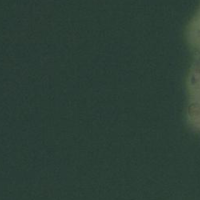
EUNIS habitat code: 14
Species observed at this site:
Parnassia palustris